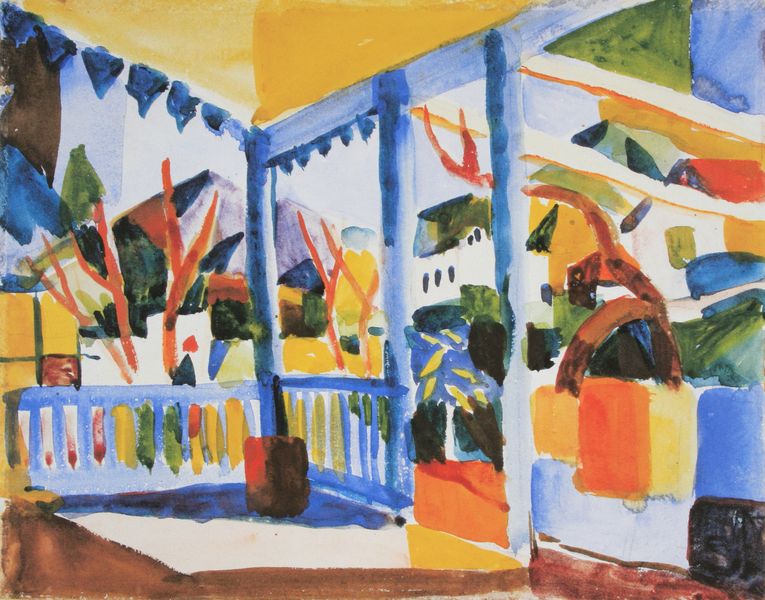
Titel: Terasse des Landhauses in St. Germain
Künstler: August Macke
Standort: Münster
Institution: LWL-Landesmuseum für Kunst und Kulturgeschichte
Schlagwörter: baum, berg, blau, gemälde, himmel, schatten, weiß, wolken, aquarell, bäume, gelb, grün, kubismus, landschaft, ocker, stadt, äste, braun, bunt, fenster, holz, licht, orange, schwarz, straße, säule, terasse, blick, dach, gebäude, haus, rot, zaun, beige, expressionismus, öl, ast, häuser, natur, zweige, brüstung, gatter, gitter, boden, pflanzen, garten, hellblau, balkon, blumenkübel, terrasse, farbig, ecke, ansicht, süden, moderne, warm, abstrakt, berge, farben, modern, dorf, farbe, formen, violett, naiv, treppe, architecture, balcony, blue, columns, red, white, black, france, green, painting, wall, windows, yellow, streifen, flowers, lciht, balken, brown, geländer, railing, menschenleer, pfosten, töpfe, eingang, veranda, orient, balustrade, expressionistisch, acryl, wässrig, macke, wimpel, wärme, sky, tree, house, landscape, mountain, mountains, houses, roof, summer, sun, trees, baldachin, ballustrade, flat, light, entrance, plants, porch, mediterran, drawing, vordach, cezanne, color, impressionism, shadow, kandinsky, wind, marokko, tunis, abstract, fence, august, sunlight, outside, sunny, sunshine, markise, flags, monet, party, leaves, mexiko, watercolor, colorful, colors, colourful, colours, fauve, terrakotta, marc, august macke, branches, orage, tent, shade, shadows, vegetation, colour, carnival, balkongeländer, tunesien, branch, modern art, mosaic, peru, beams, sprossem, banner, ortange, relax, primary colors, tropical, trunks, rags, bars, pillars, grün+, yelow, transparent, acrylic, abtract, colo, deck, primary, verandah, environment, acdyl, festive, suburb, xxth century, yellow wall, gazeebo, meddteranean, leaes